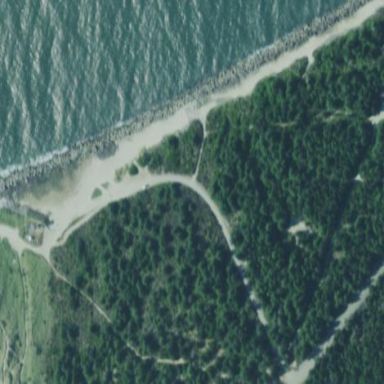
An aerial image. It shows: Sandy beach with natural surroundings.